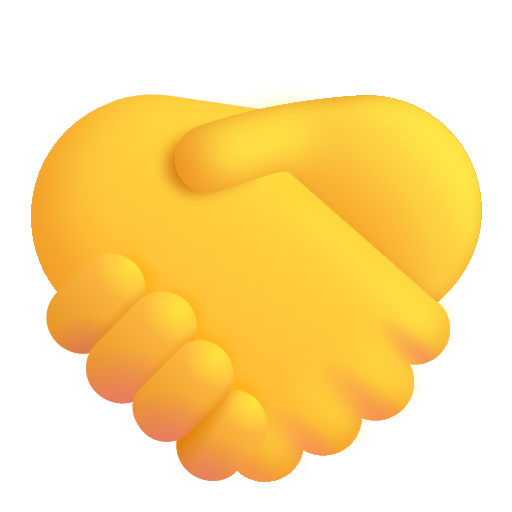
handshake color